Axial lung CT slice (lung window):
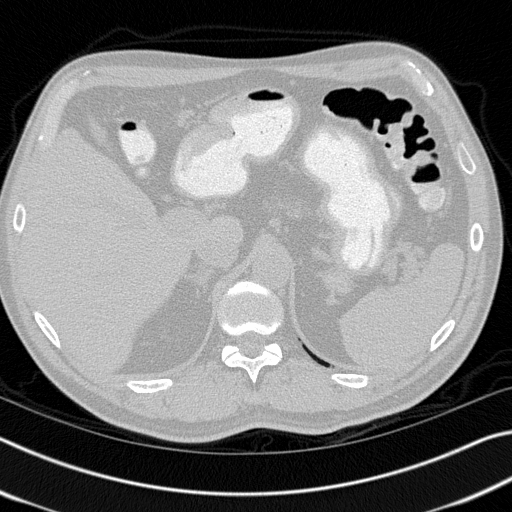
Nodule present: no